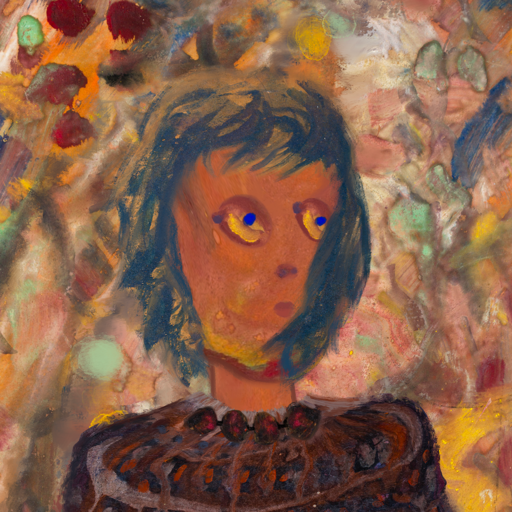
Background: Mother_And_Son_Mother, Head And Neck Side: Mother_And_Son_Son, Face Side: Mother_And_Son_Son, Bust: Hypocrite, Hair Side: In_The_Sun, Head Accessory: Blank, Second Necklace: Blank, Necklace: Mosgoul, Baby: Blank